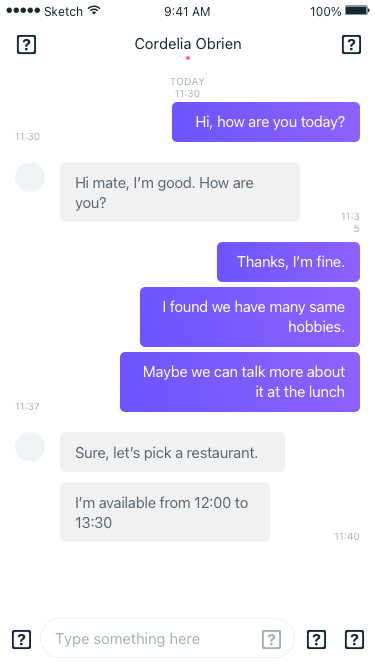
Text in this UI design:
Type something here




11:35
Hi mate, I’m good. How are you?
11:40
Sure, let’s pick a restaurant.
I’m available from 12:00 to 13:30
11:30
Hi, how are you today?
11:37
Thanks, I’m fine.
I found we have many same hobbies.
Maybe we can talk more about it at the lunch
TODAY 11:30
Cordelia Obrien

